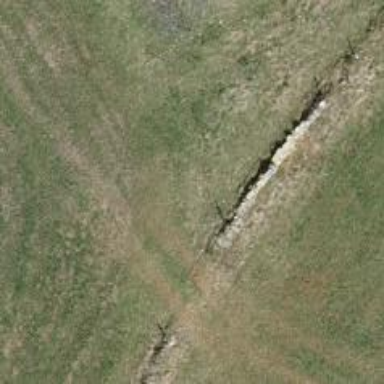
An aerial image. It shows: Wall made of dry stone.